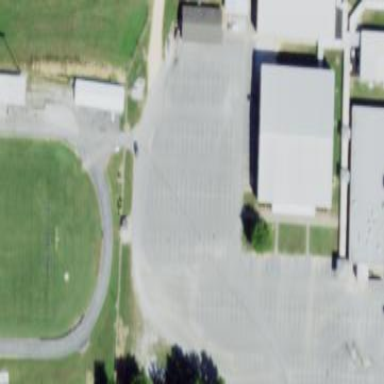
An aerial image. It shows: Parking aisle designated as service road.